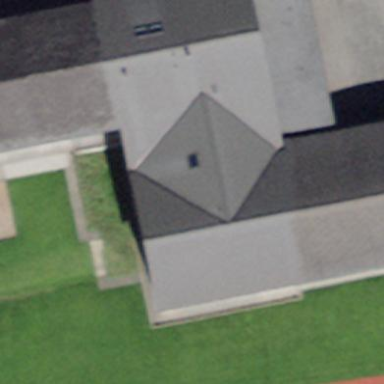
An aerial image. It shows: School.